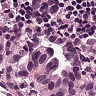
Metastatic tissue present: yes